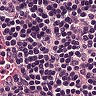
Metastatic tissue present: no